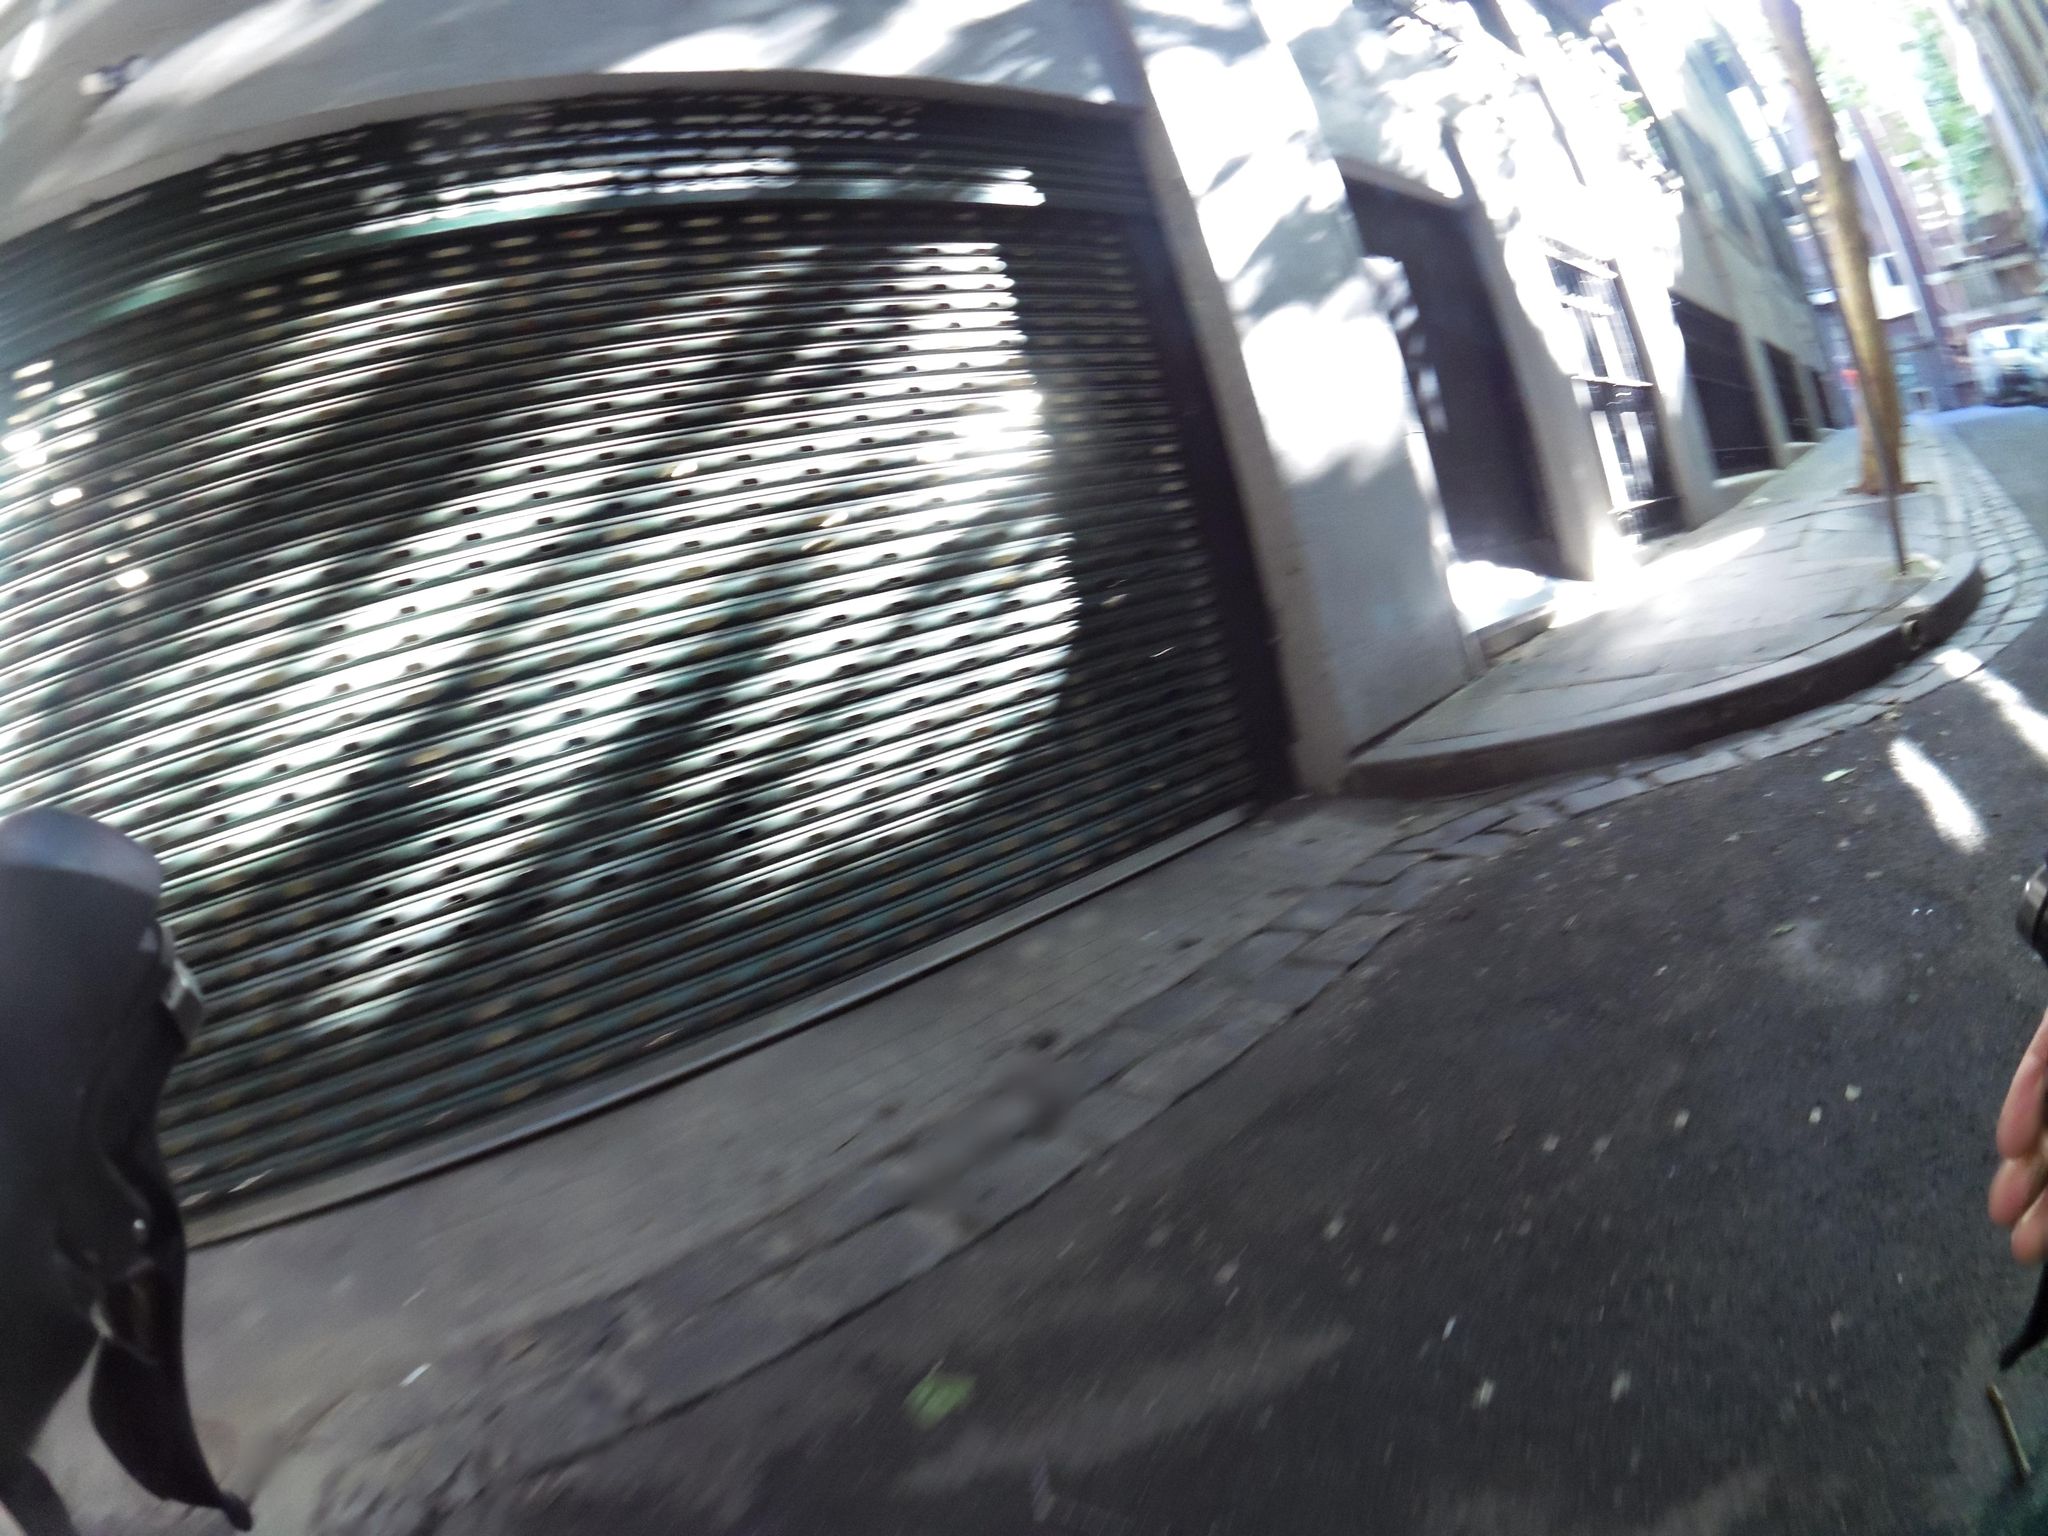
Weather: snowy
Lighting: day
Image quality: slightly poor
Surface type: cycling surface
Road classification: footway, corridor, service
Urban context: urban centre
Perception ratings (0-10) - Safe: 2.62, Lively: 7.05, Beautiful: 3.83, Boring: 0.59, Depressing: 1.76, Wealthy: 4.13